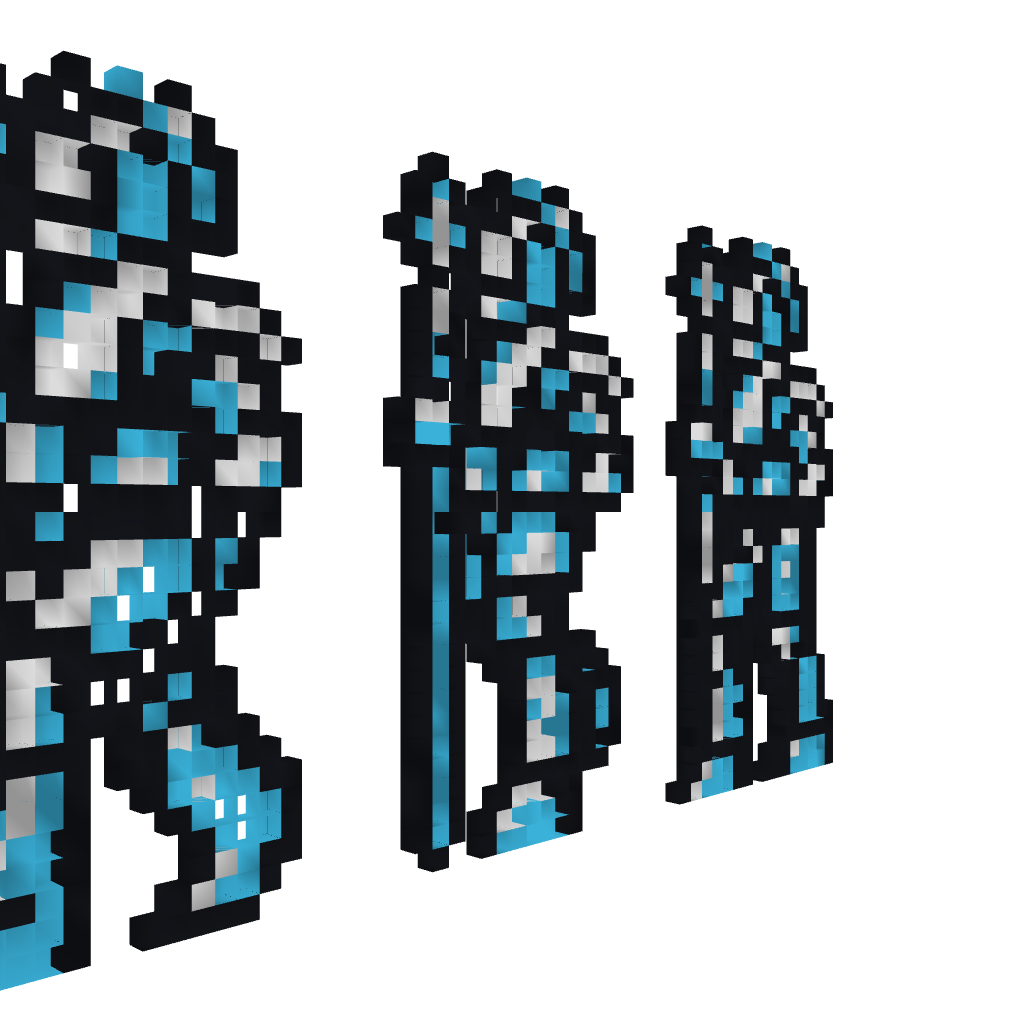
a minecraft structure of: Armor From Castlevania 1